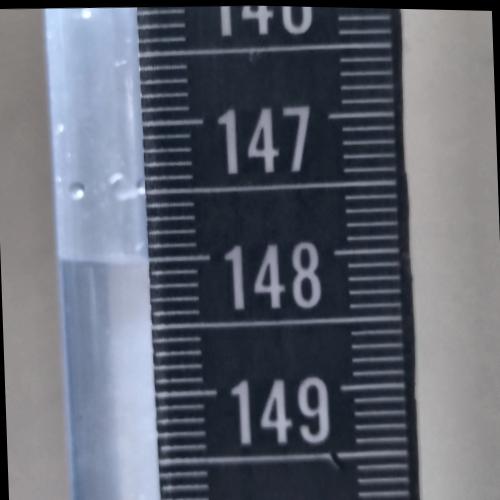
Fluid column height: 148.0 cm